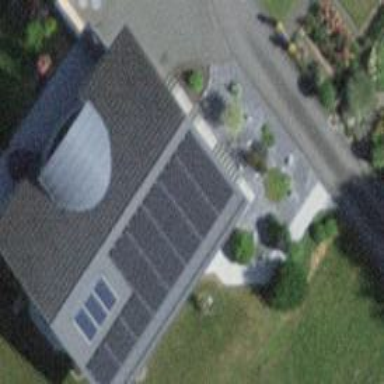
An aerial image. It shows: Solar power generator using photovoltaic panels.